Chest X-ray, AP view. Patient: 65 years old, sex F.
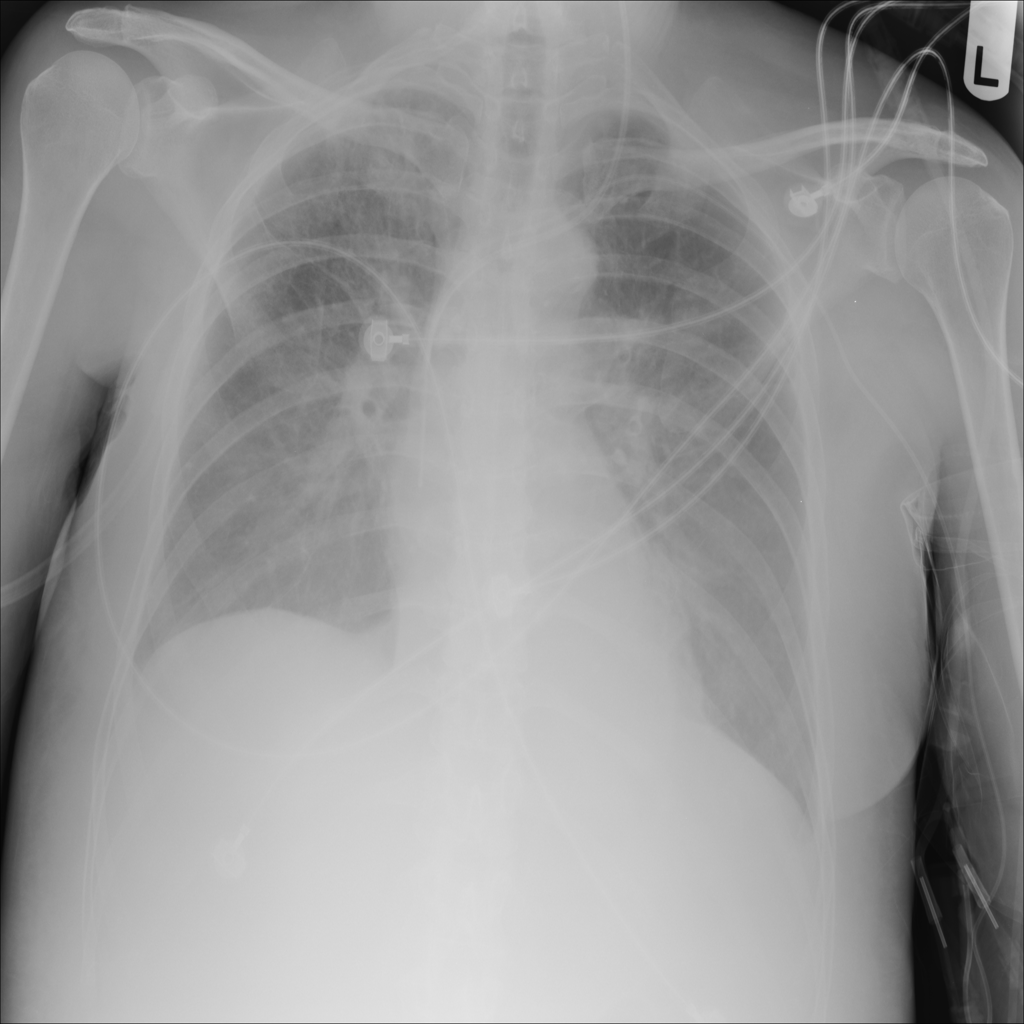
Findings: No Finding